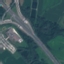
Label: Highway